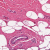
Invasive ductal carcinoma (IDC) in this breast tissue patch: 0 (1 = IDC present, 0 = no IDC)